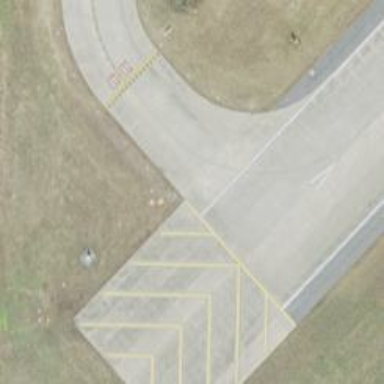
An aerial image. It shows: Image of taxiway at airport.